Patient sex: M
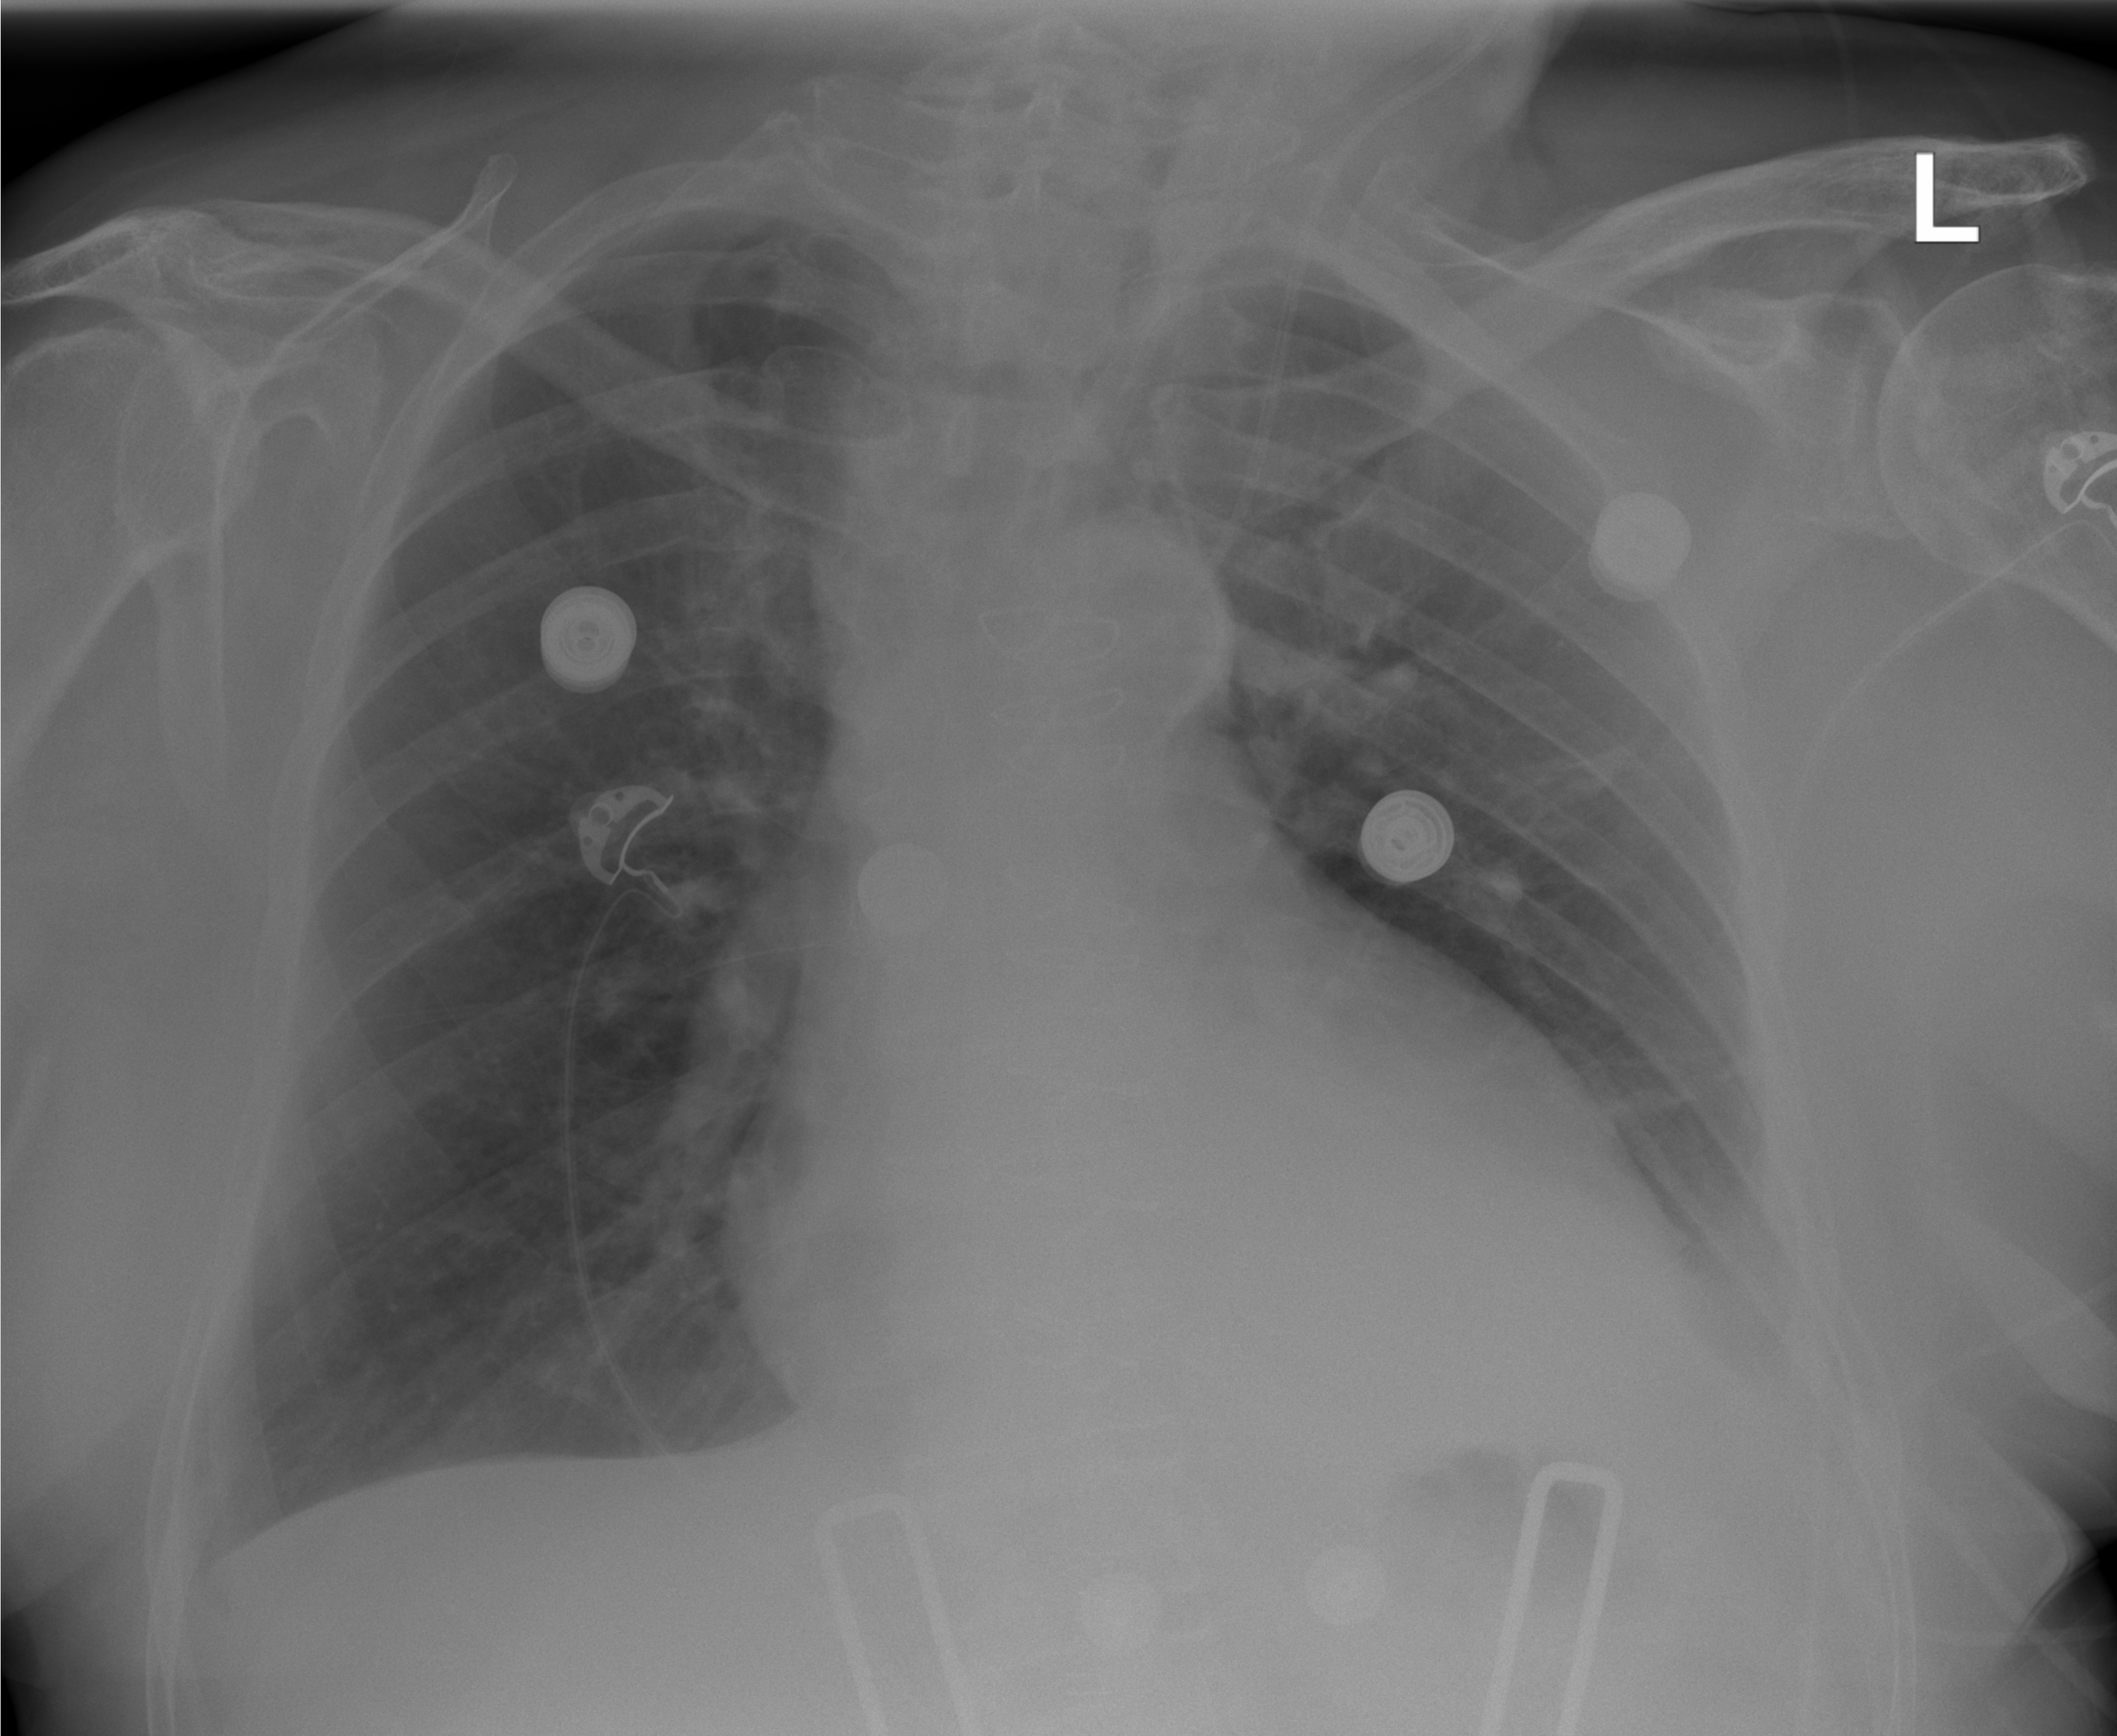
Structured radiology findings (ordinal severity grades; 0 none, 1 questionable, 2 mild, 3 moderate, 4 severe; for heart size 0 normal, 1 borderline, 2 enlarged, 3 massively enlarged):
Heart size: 2
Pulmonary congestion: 0
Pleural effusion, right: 0
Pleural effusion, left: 2
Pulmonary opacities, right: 0
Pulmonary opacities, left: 1
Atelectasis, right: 0
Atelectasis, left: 2